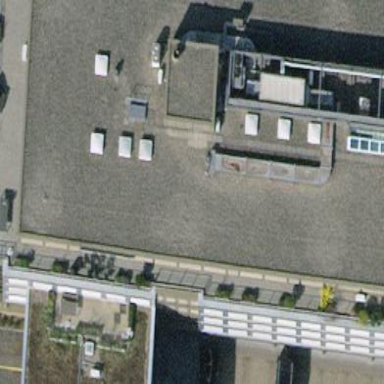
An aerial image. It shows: Commercial building.